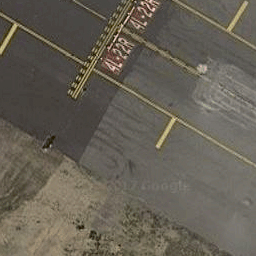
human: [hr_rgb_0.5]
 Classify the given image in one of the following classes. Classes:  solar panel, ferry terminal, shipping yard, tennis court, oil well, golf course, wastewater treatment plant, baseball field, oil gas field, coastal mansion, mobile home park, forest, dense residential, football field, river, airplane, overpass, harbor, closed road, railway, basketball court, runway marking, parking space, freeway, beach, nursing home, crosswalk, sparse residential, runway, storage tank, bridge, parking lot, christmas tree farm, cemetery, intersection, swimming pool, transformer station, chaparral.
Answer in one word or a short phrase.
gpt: runway marking